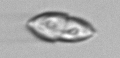
Label: Katodinium_or_Torodinium